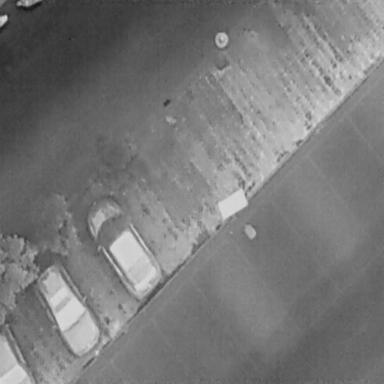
There are five objects shown in the infrared image, including three Cars, and two Bicycles.